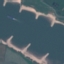
Land use / land cover: River